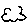
Label: cloud